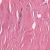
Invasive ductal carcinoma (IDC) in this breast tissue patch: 0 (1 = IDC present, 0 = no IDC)